Here is the time-frequency representation (spectrogram) of a rolling-element bearing's vibration measurement. Diagnose the bearing from this image, choosing from: normal, inner_race, outer_race, ball.
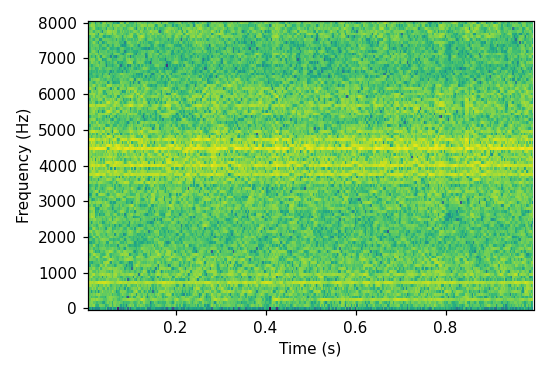
Answer: outer_race